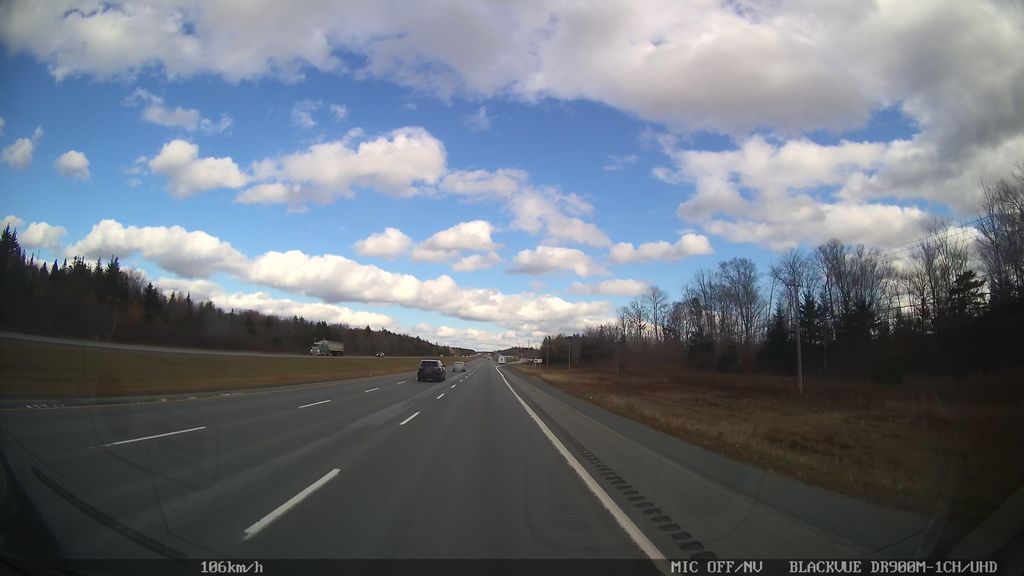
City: halifax